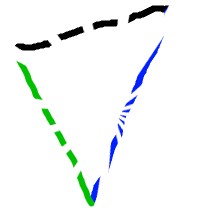
Shape: triangle